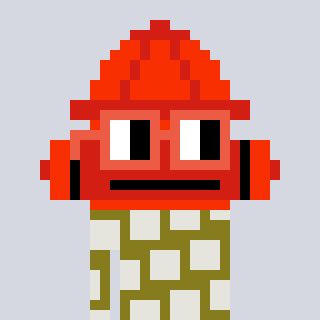
a pixel art character with square orange glasses, a fire hydrant-shaped head and a gunk-colored body on a cool background